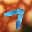
Label: 7